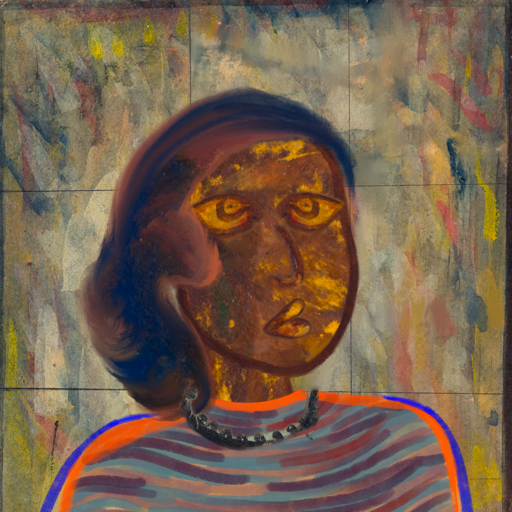
Background: GypsyMother, Head And Neck Side: Comrade, Face Side: Comrade, Bust: Experience, Hair Side: Mother_And_Son_Son, Head Accessory: Blank, Second Necklace: Blank, Necklace: Childish, Baby: Blank